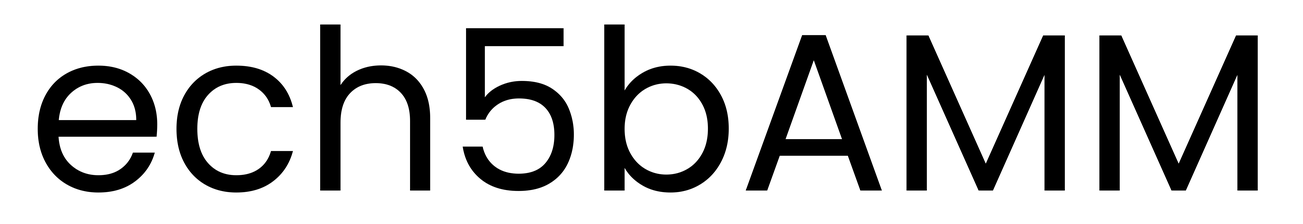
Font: Poppins-Regular